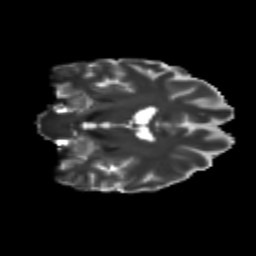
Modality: T2w
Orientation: coronal
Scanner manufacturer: siemens
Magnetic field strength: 3 T
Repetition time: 9.2 s
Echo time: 0.084 s